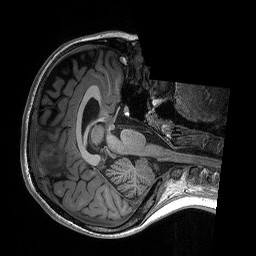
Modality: T1w
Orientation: axial
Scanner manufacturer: siemens
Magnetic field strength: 3 T